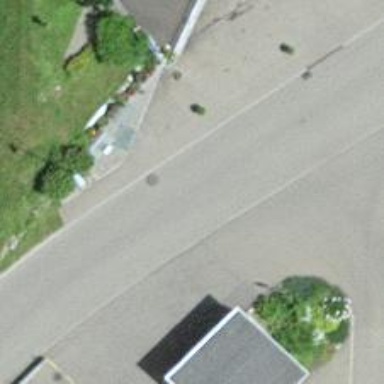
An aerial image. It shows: Bus stop with designated public transport stop position.